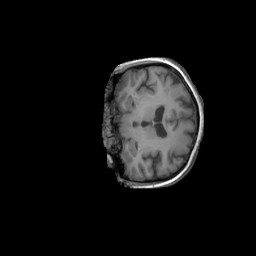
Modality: T1w
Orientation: coronal
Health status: ill
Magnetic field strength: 3 T